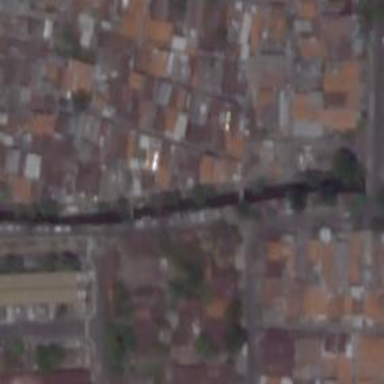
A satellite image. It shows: Residential road.